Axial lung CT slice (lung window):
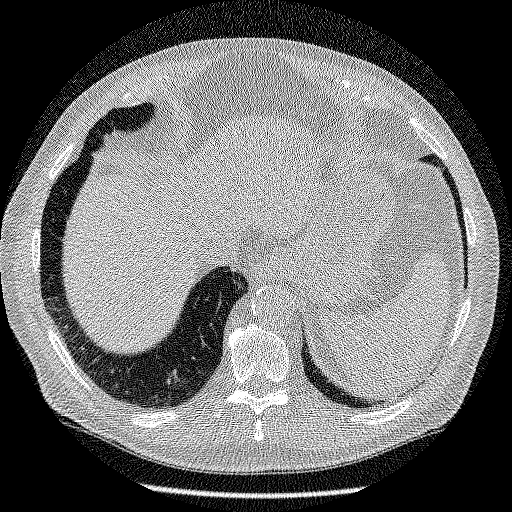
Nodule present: no